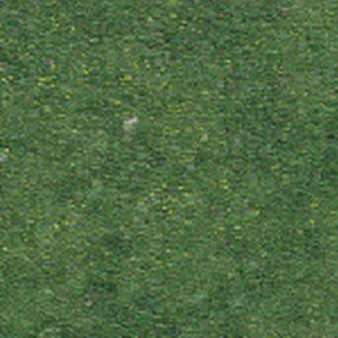
Label: other